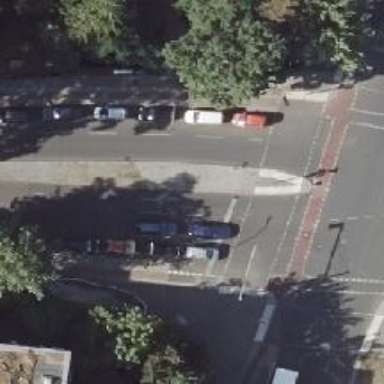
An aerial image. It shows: Road with traffic signals.